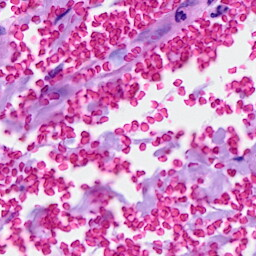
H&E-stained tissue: Breast